Field crop: maize
Growth stage: 2
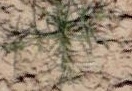
Species: salsola